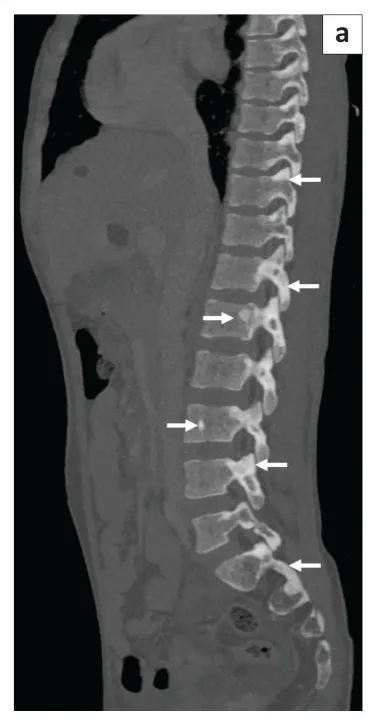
Bone manifestations of tuberous sclerosis complex. Reformatted sagittal computed tomography (CT) in bone window (a) shows patchy and round sclerotic lesions (white arrows) involving the posterior elements and vertebral bodies at multiple levels in the thoracolumbar spine.
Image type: radiology (ct)